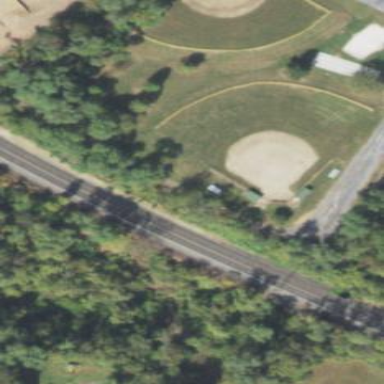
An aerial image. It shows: Baseball pitch for leisure land activities.